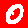
Digit: 0